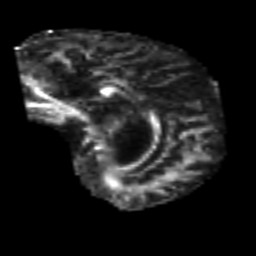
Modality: FA
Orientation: sagittal
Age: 55
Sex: male
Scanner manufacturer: siemens
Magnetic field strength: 3 T
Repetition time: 4.987 s
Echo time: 0.0792 s